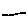
Label: line